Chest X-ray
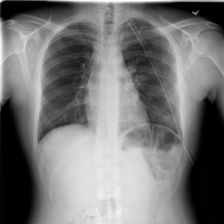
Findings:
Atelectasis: negative
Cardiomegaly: negative
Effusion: negative
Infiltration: negative
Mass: negative
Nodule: negative
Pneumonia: negative
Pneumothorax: positive
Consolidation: negative
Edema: negative
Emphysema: negative
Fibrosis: negative
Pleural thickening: negative
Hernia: negative